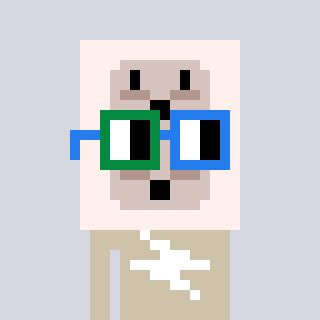
a pixel art character with square green and blue glasses, a outlet-shaped head and a bege-colored body on a cool background